Question: I Cant get this command working in exec()
'''
ffmpeg -i ../uploads/".$row['videoid'].".".$row['van']." -filter_complex "[0:a]showwaves=s=1280x720:mode=line:rate=25,format=yuv420p[vid]" -map "[vid]" -map 0:a -codec:v libx264 -crf 18 -preset fast -codec:a aac -strict -2 -b:a 192k ../uploads/mp4sd/".$row['videoid'].".mp4
'''
How do i place this in exec()?
This is not working:
'''
exec(ffmpeg -i ../uploads/".$row['videoid'].".".$row['van']." -filter_complex "[0:a]showwaves=s=1280x720:mode=line:rate=25,format=yuv420p[vid]" -map "[vid]" -map 0:a -codec:v libx264 -crf 18 -preset fast -codec:a aac -strict -2 -b:a 192k ../uploads/mp4sd/".$row['videoid'].".mp4);
'''

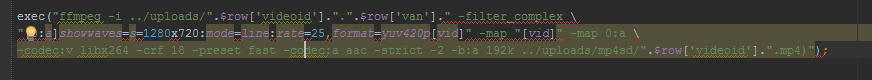
Answer: There few way to find out problem.
1. First check if command and its parameters are correct by running it directly on command prompt.
If it is running fine on command prompt it should work cli
1. Secondly check if the exec() command is installed and enabled. <?php
if(function_exists('exec')) {
echo "exec is installed";
}
?>
> '''
<?php
function exec_enabled() {
$disabled = explode(',', ini_get('disable_functions'));
return !in_array('exec', $disabled);
}
?>
'''
1. if it is enabled and installed. thirdly you can echo the command in web and copy and past it cli to make sure all parameters are passed correctly in web.
> '''
echo "ffmpeg -i ../uploads/".$row['videoid'].".".$row['van']." -filter_complex "[0:a]showwaves=s=1280x720:mode=line:rate=25,format=yuv420p[vid]" -map "[vid]" -map 0:a -codec:v libx264 -crf 18 -preset fast -codec:a aac -strict -2 -b:a 192k ../uploads/mp4sd/".$row['videoid'].".mp4";
'''
also try this with quotes
'''
exec("ffmpeg -i ../uploads/".$row['videoid'].".".$row['van']." -filter_complex "[0:a]showwaves=s=1280x720:mode=line:rate=25,format=yuv420p[vid]" -map "[vid]" -map 0:a -codec:v libx264 -crf 18 -preset fast -codec:a aac -strict -2 -b:a 192k ../uploads/mp4sd/".$row['videoid'].".mp4");
'''